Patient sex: M
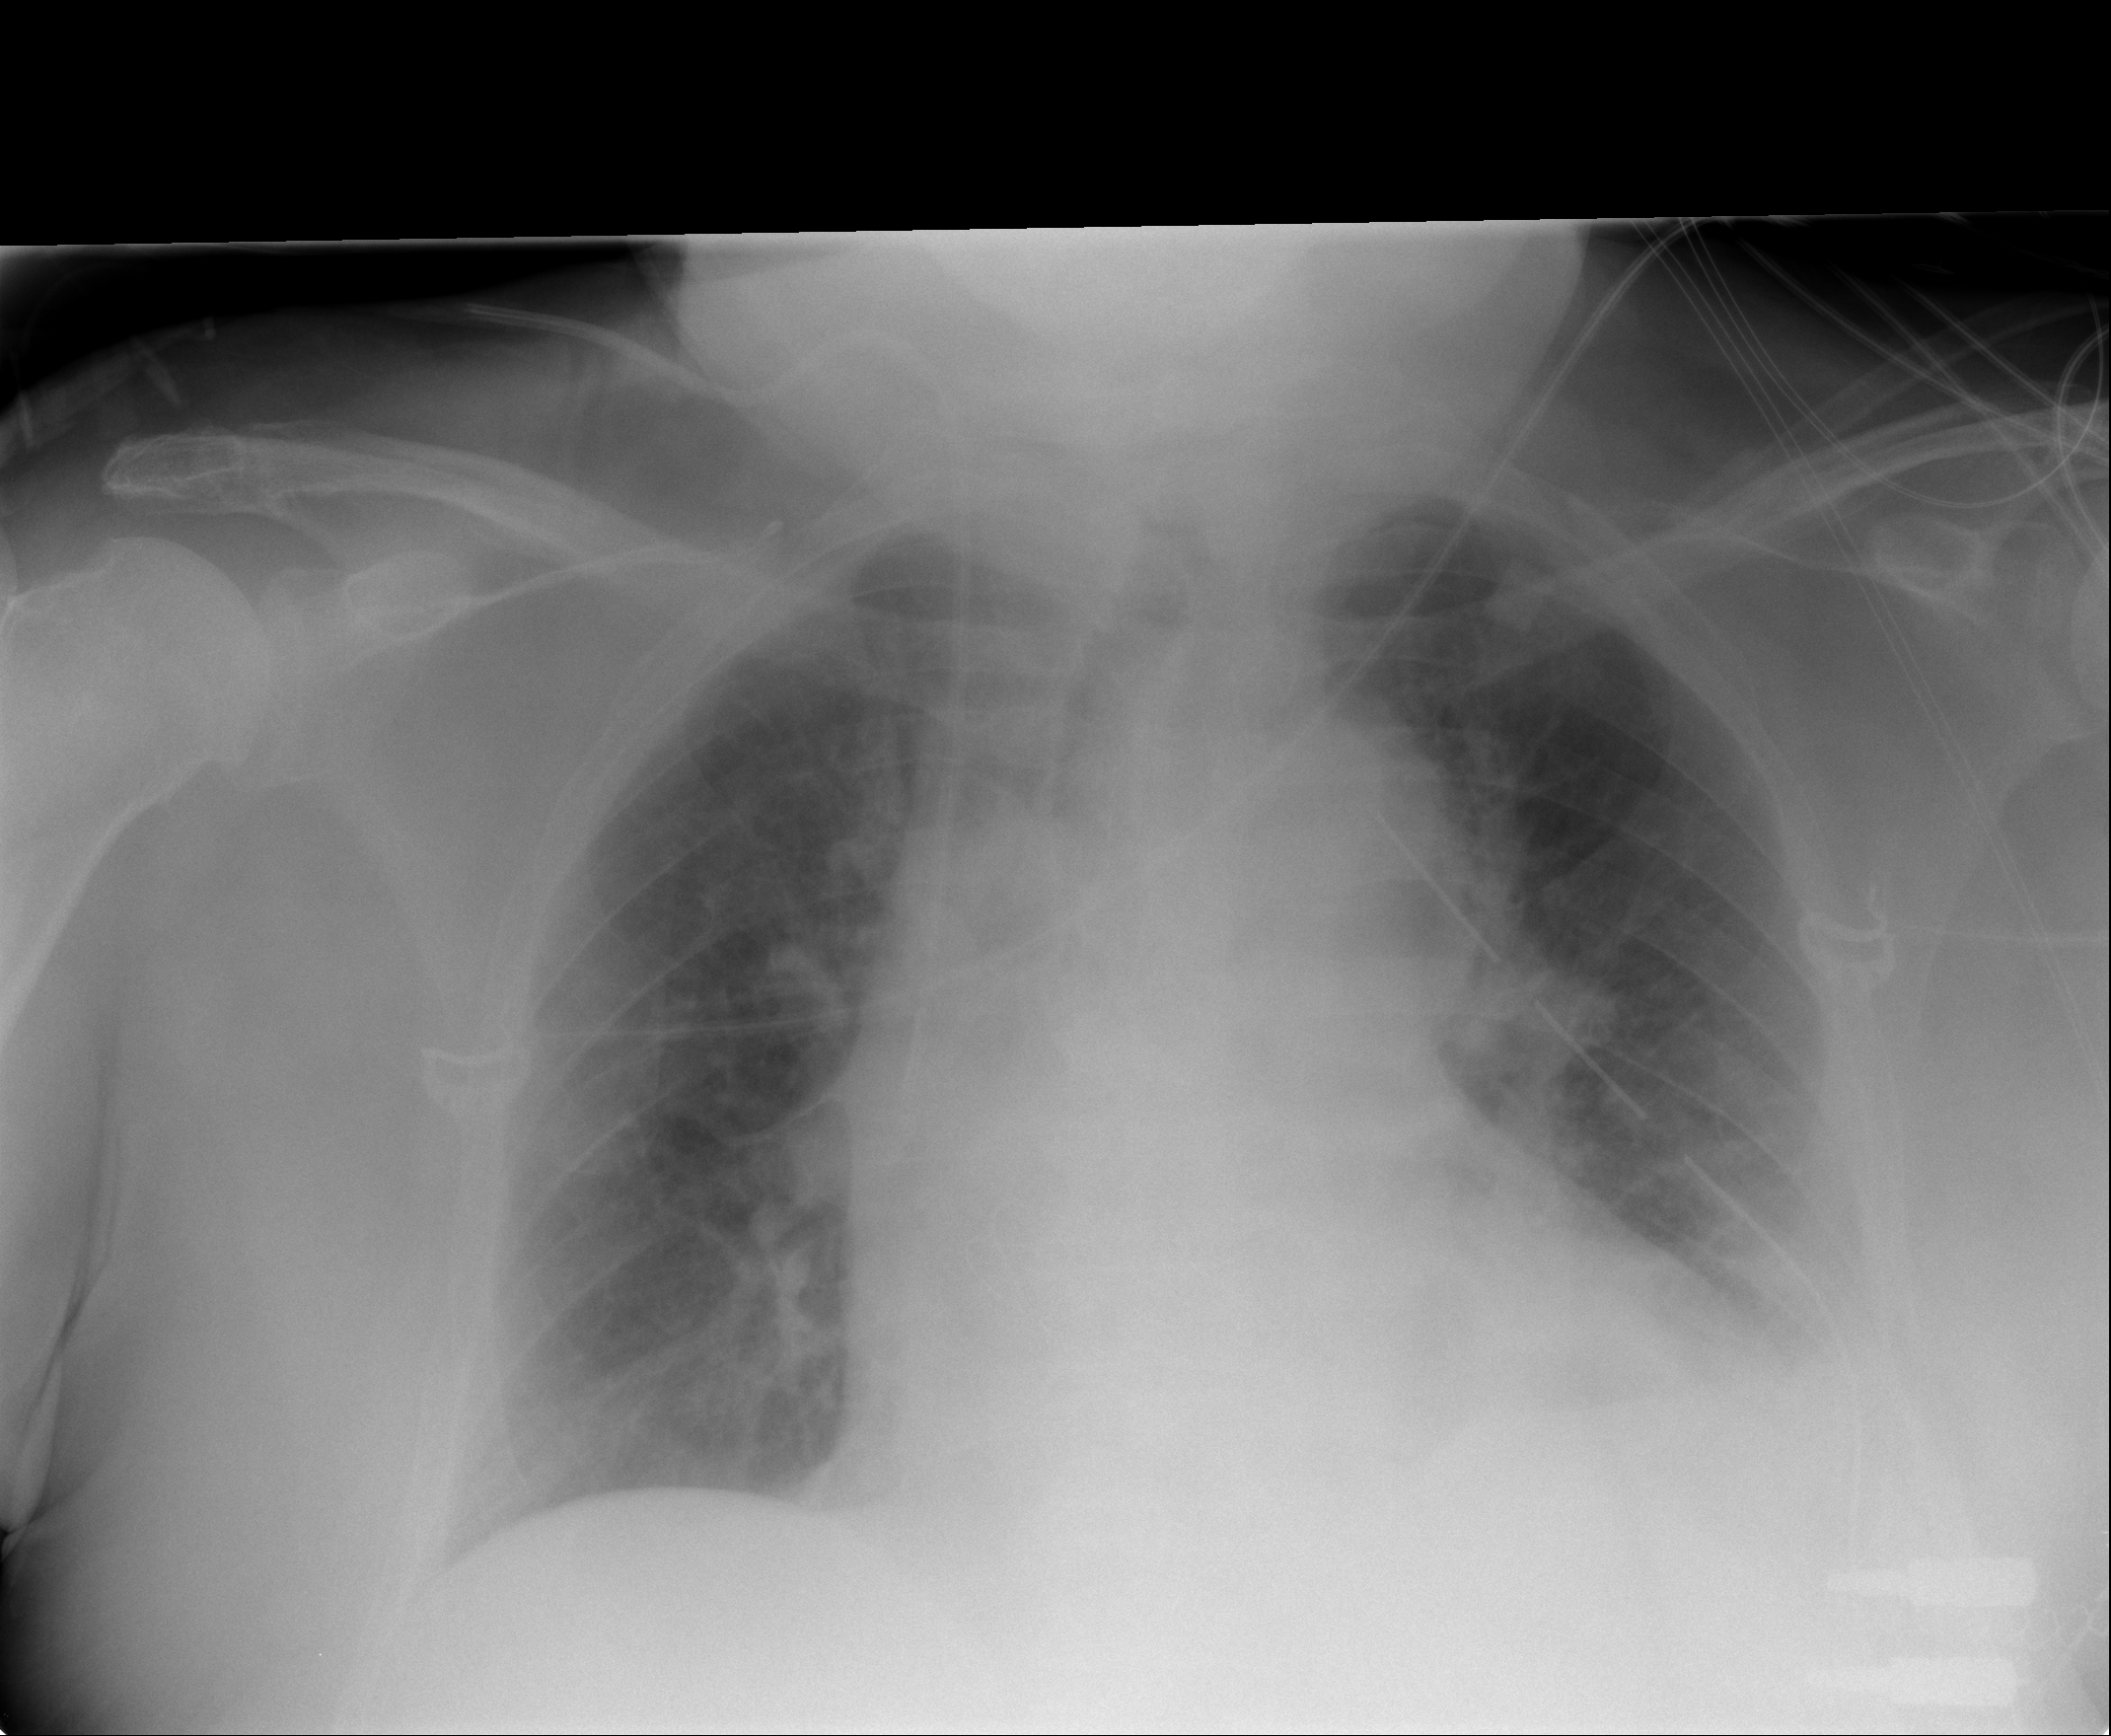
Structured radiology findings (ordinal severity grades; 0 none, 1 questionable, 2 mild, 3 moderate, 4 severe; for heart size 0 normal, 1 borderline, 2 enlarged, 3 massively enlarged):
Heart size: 2
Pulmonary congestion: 2
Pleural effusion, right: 0
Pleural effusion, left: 2
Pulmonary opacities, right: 2
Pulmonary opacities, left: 1
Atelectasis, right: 2
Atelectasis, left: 2